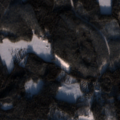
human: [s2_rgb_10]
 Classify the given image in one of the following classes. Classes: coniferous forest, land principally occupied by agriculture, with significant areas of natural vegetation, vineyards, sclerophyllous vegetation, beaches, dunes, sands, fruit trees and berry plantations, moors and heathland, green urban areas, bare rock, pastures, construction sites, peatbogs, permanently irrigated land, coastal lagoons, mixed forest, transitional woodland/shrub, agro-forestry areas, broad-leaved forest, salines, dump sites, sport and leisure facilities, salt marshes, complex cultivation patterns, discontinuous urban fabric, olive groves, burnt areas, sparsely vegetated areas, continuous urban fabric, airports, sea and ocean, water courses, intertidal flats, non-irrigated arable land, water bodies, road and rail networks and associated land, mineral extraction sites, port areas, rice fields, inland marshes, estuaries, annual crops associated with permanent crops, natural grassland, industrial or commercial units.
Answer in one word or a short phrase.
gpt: non-irrigated arable land, coniferous forest